Interaction volume radius: 5 \u00c5
Interaction volume height: 35 \u00c5
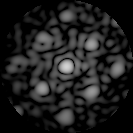
Disorder parameter: 0.3759